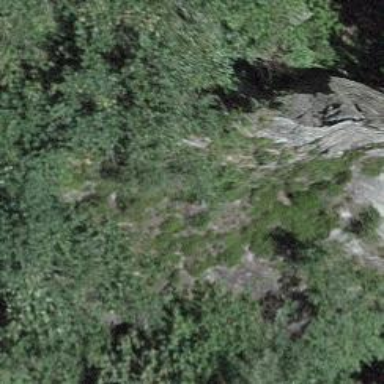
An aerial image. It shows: Cliff in nature.